Question: Why is the tag displaying incorrectly in chrome but not in firefox? In firefox the word baltimore doesn't show on the next line.
'''
<h3>Hill's Garage<br>
<span> Nissan and Infiniti Mechanic in Baltimore</span></h3>
'''
This is the page in question.
<URL>
Thanks in advance for your help.

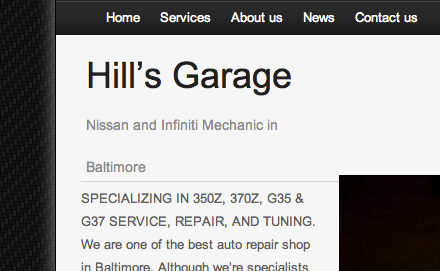
Answer: They look the same to me as well. It is probably a specific version issue.
However, I would guess it have something to do with nesting a '<br>' inside of an '<h3>', and also nesting a '<span>' inside there.
You should probably use something like
'''
<h3>Hill's Garage</h3>
<span> Nissan and Infiniti Mechanic in Baltimore</span>
'''
or
'''
<h3>Hill's Garage</h3>
<h4>Nissan and Infiniti Mechanic in Baltimore</h4>
'''
At the very least, one of these methods will most likely get rid of that problem, even though I'm not sure what's causing it.
Additionally, you should always close your '<br>' tags like this: '<br/>'
You could also assign a class or id to the span, if you wanted to make sure that only that span was affected by your style rules.